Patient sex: M
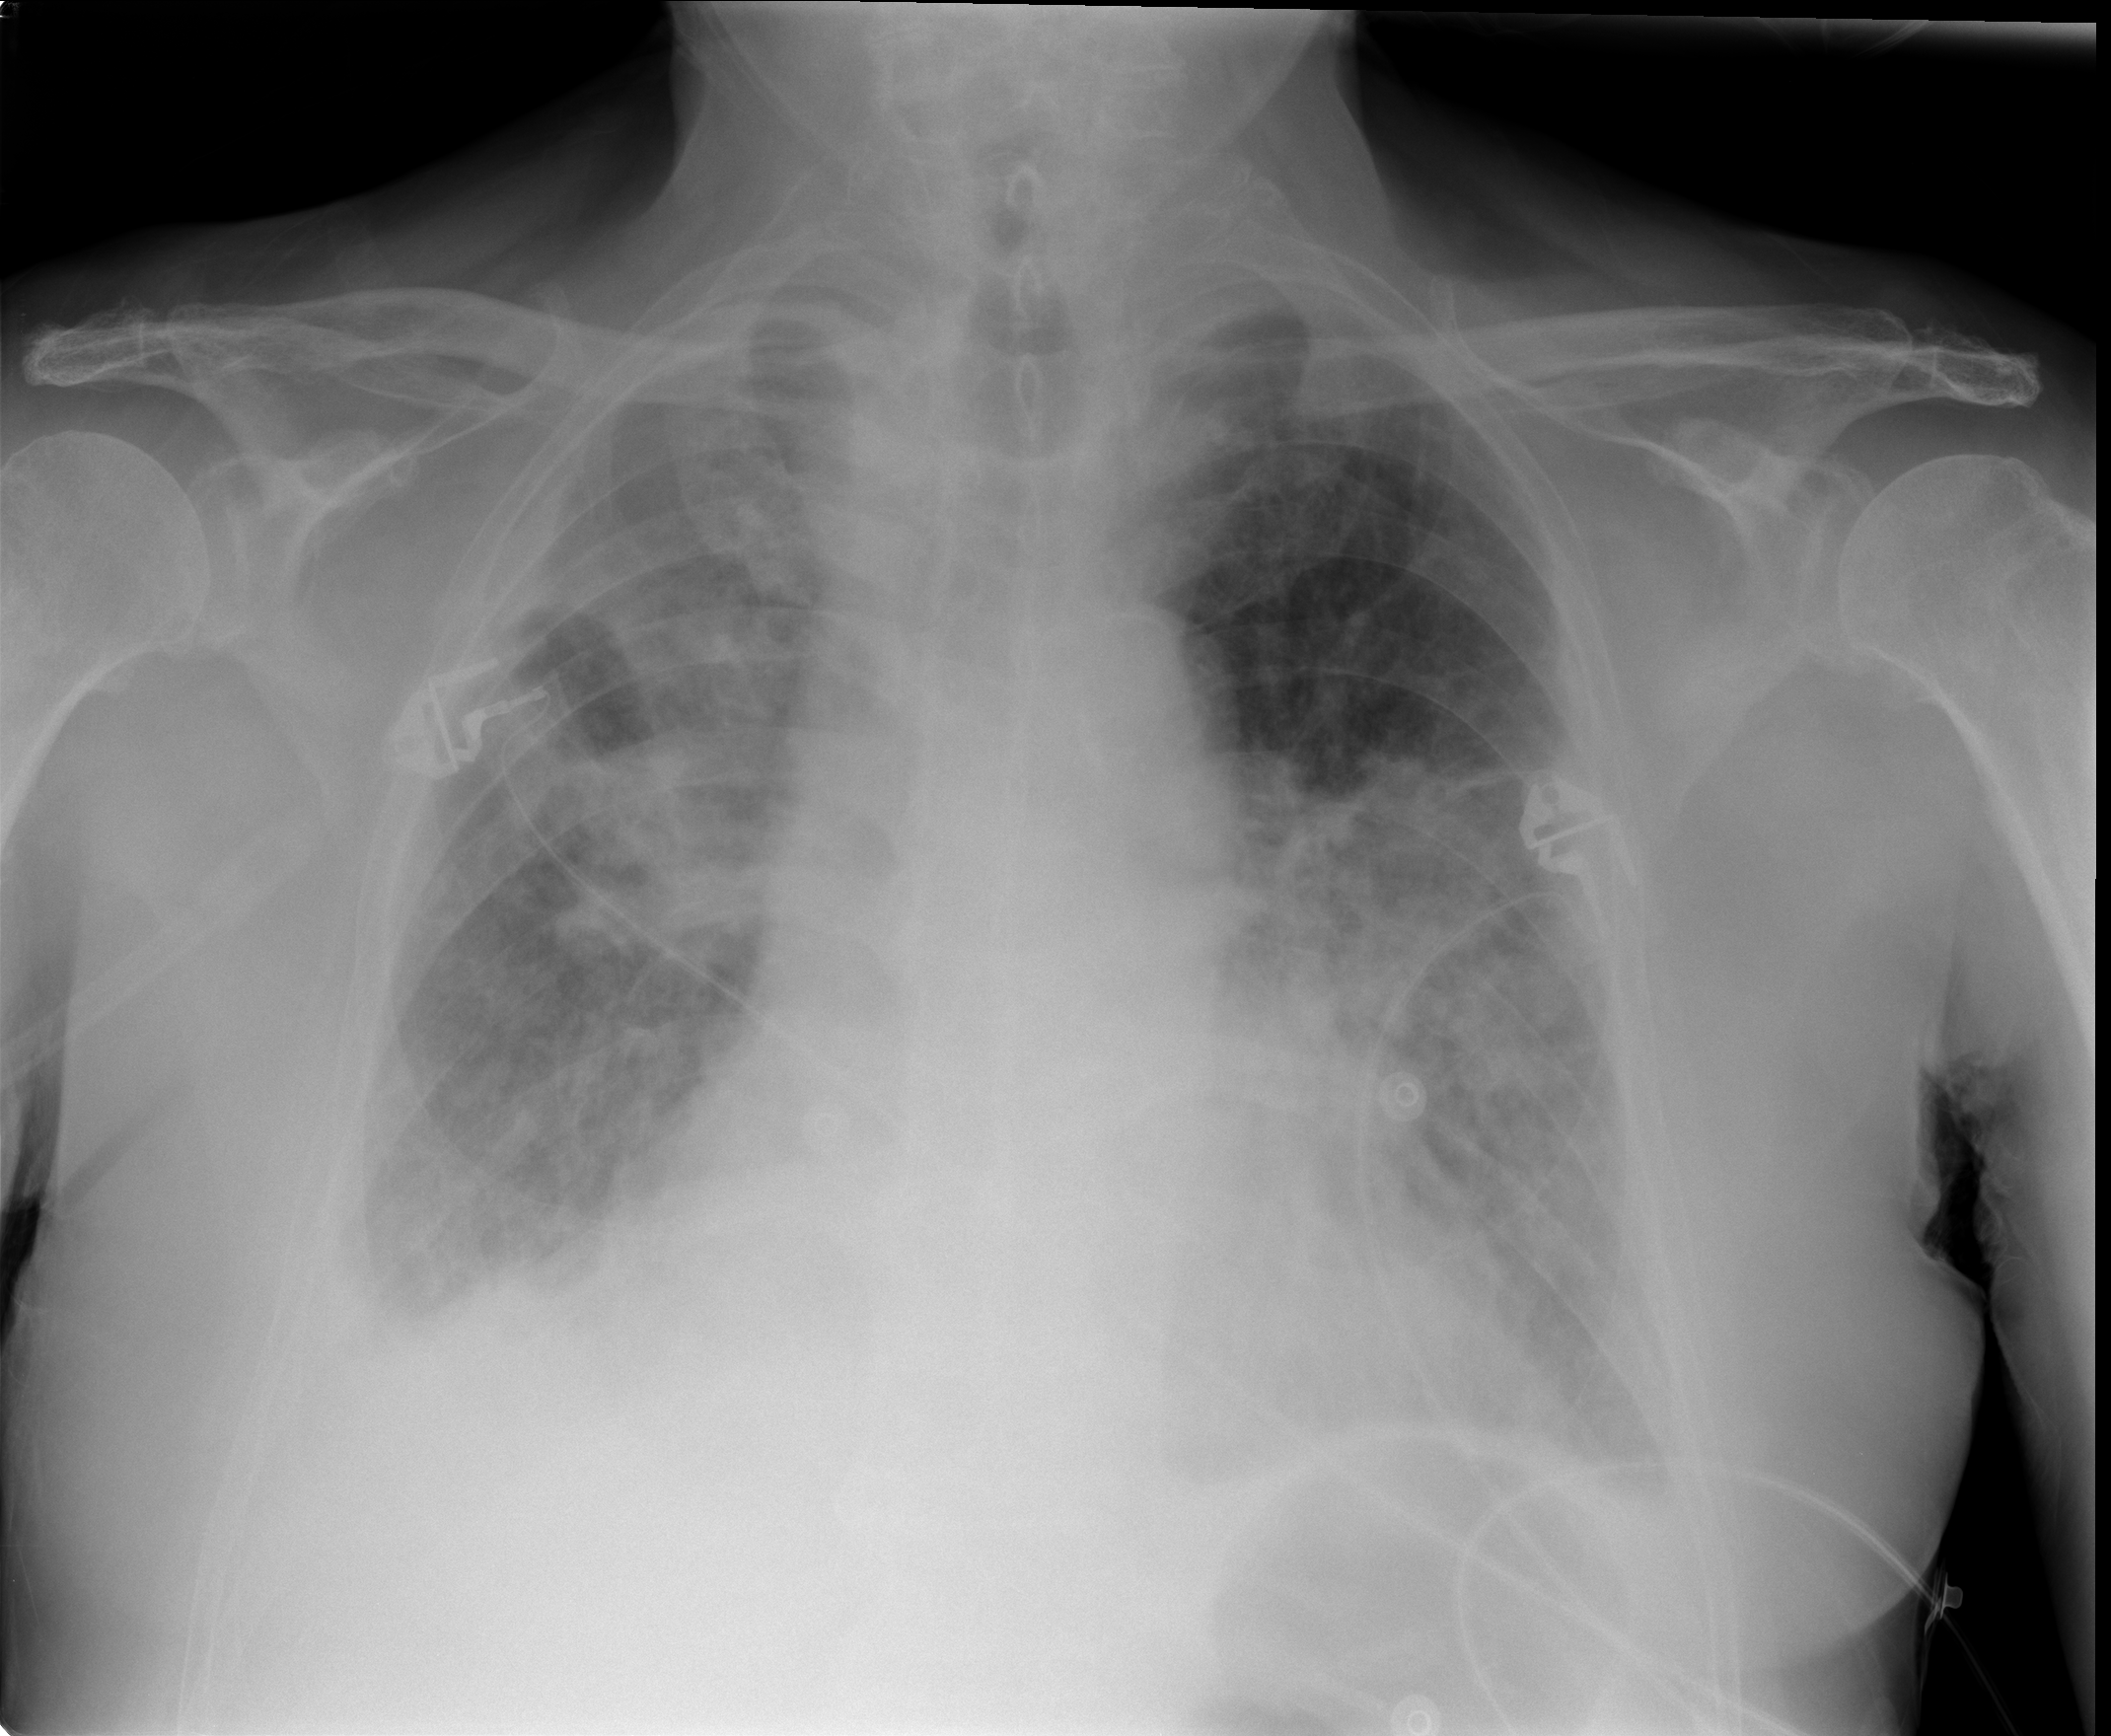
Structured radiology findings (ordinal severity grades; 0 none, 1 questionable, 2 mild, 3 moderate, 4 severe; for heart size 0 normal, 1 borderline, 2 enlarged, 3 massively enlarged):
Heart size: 0
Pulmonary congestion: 0
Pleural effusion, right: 3
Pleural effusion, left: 1
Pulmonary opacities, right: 2
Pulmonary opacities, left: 0
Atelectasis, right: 2
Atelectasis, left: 0